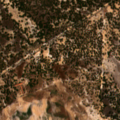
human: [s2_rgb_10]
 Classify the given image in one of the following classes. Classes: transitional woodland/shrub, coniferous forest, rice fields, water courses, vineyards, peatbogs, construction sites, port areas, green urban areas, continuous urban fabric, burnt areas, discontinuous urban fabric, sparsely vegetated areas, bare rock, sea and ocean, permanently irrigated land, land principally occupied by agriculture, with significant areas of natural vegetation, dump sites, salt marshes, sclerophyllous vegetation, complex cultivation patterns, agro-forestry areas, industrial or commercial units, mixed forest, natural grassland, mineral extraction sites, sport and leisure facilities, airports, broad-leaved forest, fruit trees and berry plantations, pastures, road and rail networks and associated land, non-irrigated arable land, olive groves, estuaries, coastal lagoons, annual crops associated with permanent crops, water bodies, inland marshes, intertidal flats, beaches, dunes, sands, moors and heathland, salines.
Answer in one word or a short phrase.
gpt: permanently irrigated land, agro-forestry areas, mixed forest